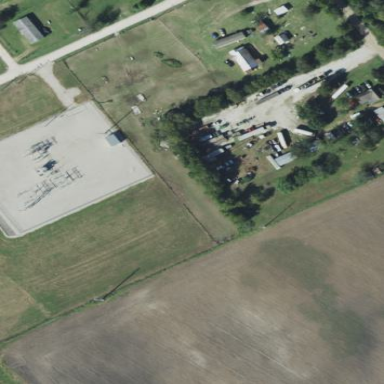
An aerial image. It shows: There is distribution substation enclosed by fence.